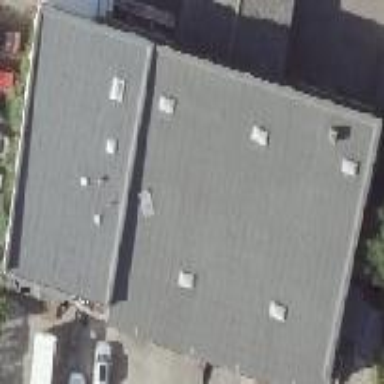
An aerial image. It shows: Building with flat roof.